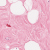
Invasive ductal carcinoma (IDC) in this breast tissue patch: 0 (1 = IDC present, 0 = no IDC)